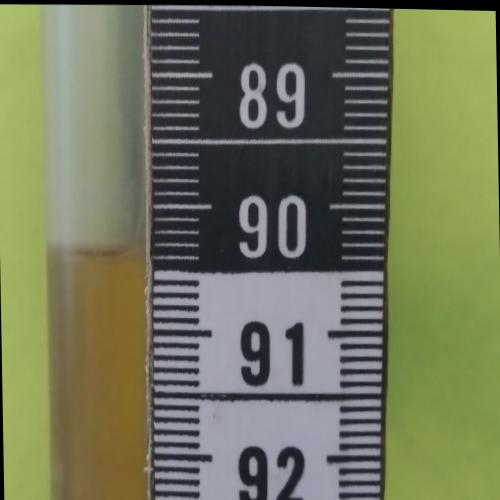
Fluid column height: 90.4 cm